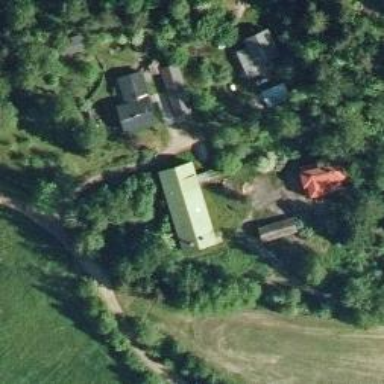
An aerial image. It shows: Driveway.